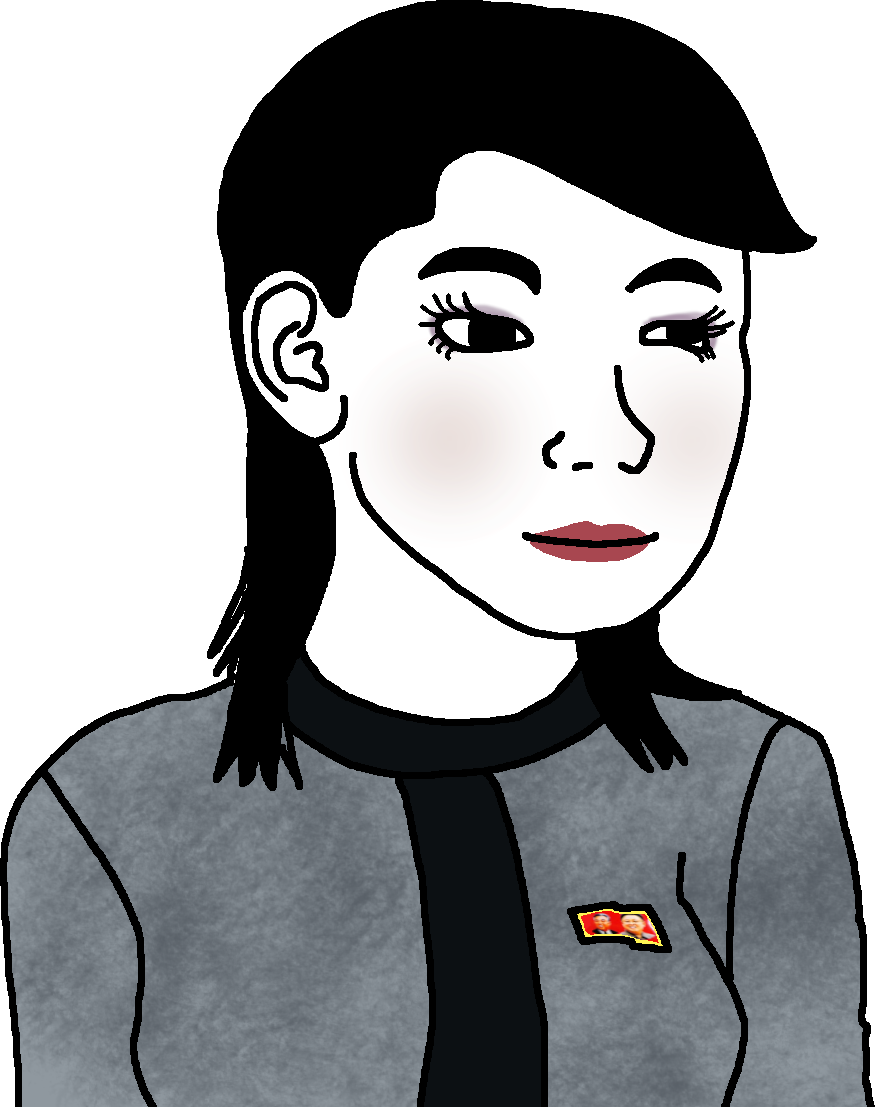
Label: 5_Trad_Wife